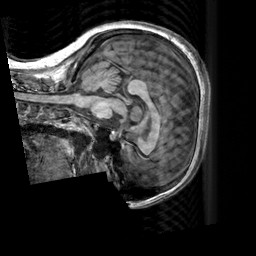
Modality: T1w
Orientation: sagittal
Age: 22
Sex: female
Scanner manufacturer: siemens
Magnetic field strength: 3 T
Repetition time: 2.3 s
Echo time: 0.00303 s